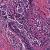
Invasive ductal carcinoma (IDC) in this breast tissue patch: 1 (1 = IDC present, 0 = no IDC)